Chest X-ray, AP view. Patient: 39 years old, sex M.
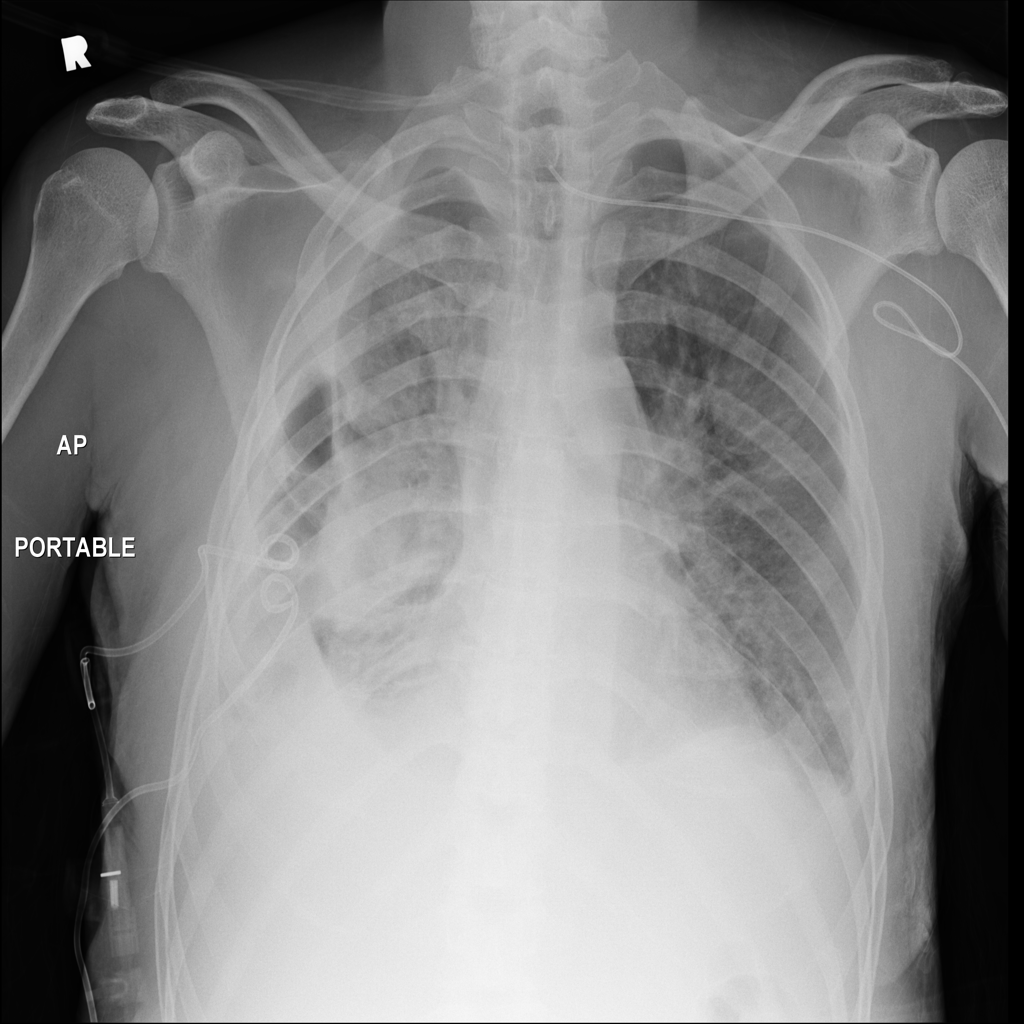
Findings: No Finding